This time-frequency spectrogram was computed from a bearing vibration snapshot; brighter regions carry more energy. Determine the bearing's health state. Answer with exactly one of: normal, inner_race, outer_race, ball.
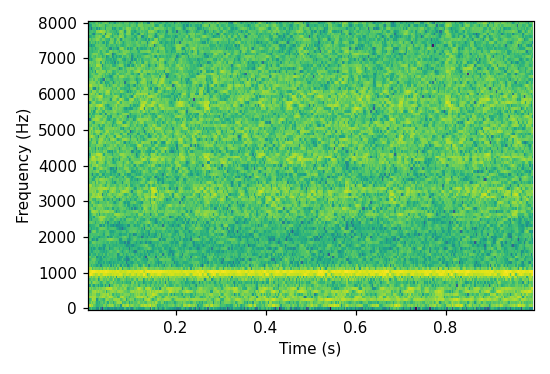
Answer: normal